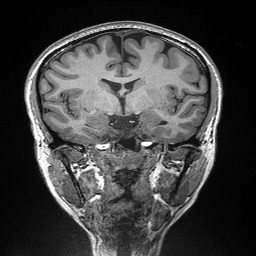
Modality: T1w
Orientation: sagittal
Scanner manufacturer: siemens
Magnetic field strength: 3 T
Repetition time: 2.3 s
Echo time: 0.00298 s